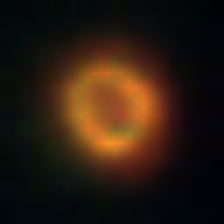
Taxon: NanoPlankton
Group: Other